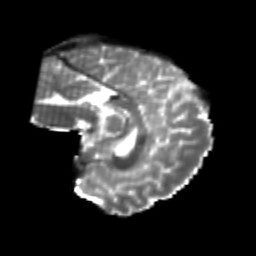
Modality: T2w
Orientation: sagittal
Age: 24
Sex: female
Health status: healthy
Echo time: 0.074 s